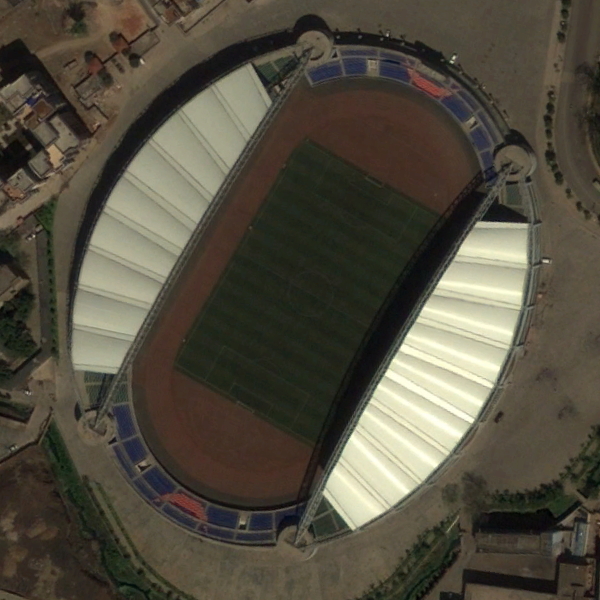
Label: Stadium